Question: >
<URL>
in the following screenshot, the main view's X & Y coordinates are supposed to be 0,0 (because it's simply the main view that sticks by default to screen bounds) why do they appear as 160, 294 ?

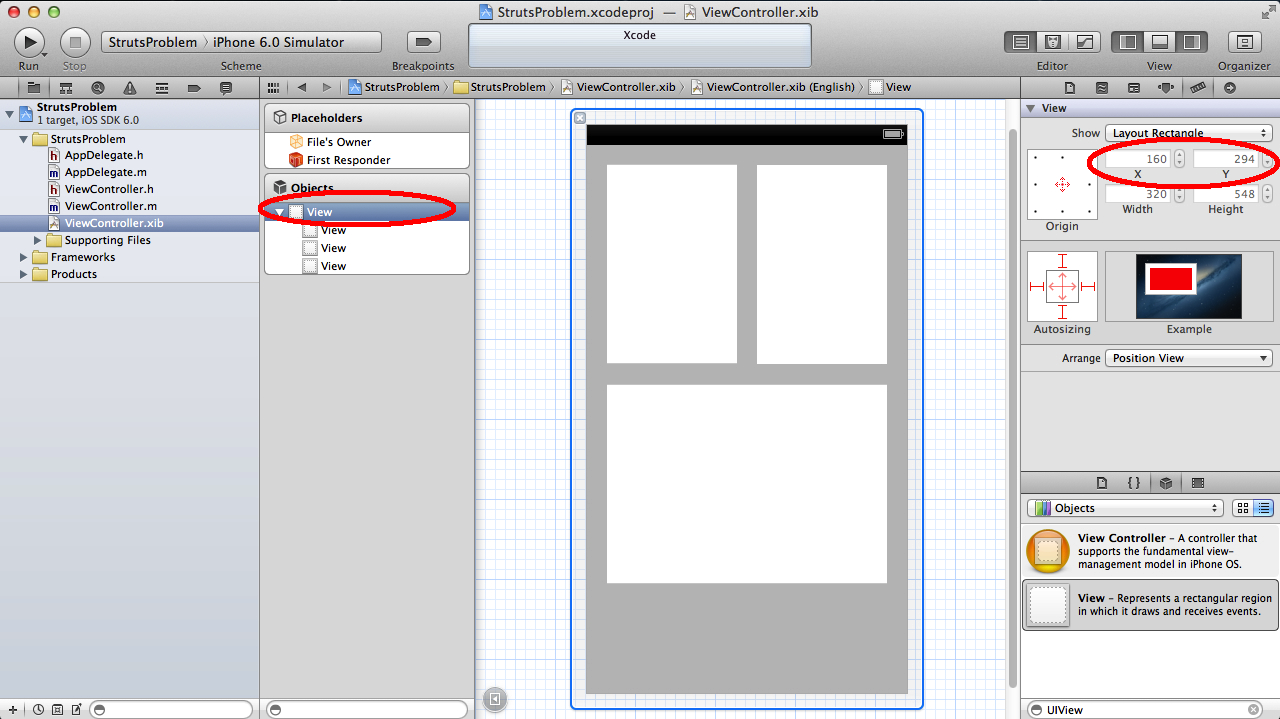
Answer: See this Screenshot you can get the answer from this screenshot